Question: On running this Activity, I get many Runtime errors, such as 'FATAL EXCEPTION: Unable to start Activity'. Can you help me understand why I'm getting these errors?
## MainActivity.java
'''
package com.khulesh.extab;
import android.app.ActionBar;
import android.app.ActionBar.Tab;
import android.app.ActionBar.TabListener;
import android.app.Activity;
import android.app.FragmentTransaction;
import android.os.Bundle;
import android.support.v4.app.FragmentActivity;
import android.support.v4.view.ViewPager;
import android.view.Menu;
import android.view.MenuItem;
public class MainActivity extends FragmentActivity implements TabListener{
ActionBar actionbar;
@Override
protected void onCreate(Bundle savedInstanceState) {
super.onCreate(savedInstanceState);
setContentView(R.layout.activity_main);
actionbar=getActionBar();
actionbar.setNavigationMode(ActionBar.NAVIGATION_MODE_TABS);
ActionBar.Tab tab1 = actionbar.newTab();
tab1.setText("tab1");
tab1.setTabListener(this);
ActionBar.Tab tab2 = actionbar.newTab();
tab1.setText("tab2");
tab1.setTabListener(this);
ActionBar.Tab tab3 = actionbar.newTab();
tab1.setText("tab3");
tab1.setTabListener(this);
ActionBar.Tab tab4 = actionbar.newTab();
tab1.setText("tab4");
tab1.setTabListener(this);
actionbar.addTab(tab1);
actionbar.addTab(tab2);
actionbar.addTab(tab3);
actionbar.addTab(tab4);
}
@Override
public void onTabReselected(Tab tab, FragmentTransaction ft) {
// TODO Auto-generated method stub
}
@Override
public void onTabSelected(Tab tab, FragmentTransaction ft) {
// TODO Auto-generated method stub
}
@Override
public void onTabUnselected(Tab tab, FragmentTransaction ft) {
// TODO Auto-generated method stub
}
}
'''
## activity_main.xml
'''
<android.support.v4.view.ViewPager
xmlns:android="http://schemas.android.com/apk/res/android"
xmlns:tools="http://schemas.android.com/tools"
android:layout_width="match_parent"
android:layout_height="match_parent"
android:id="@+id/pager"
tools:context="com.khulesh.extab.MainActivity" />
'''
## Screen shot of errors
]
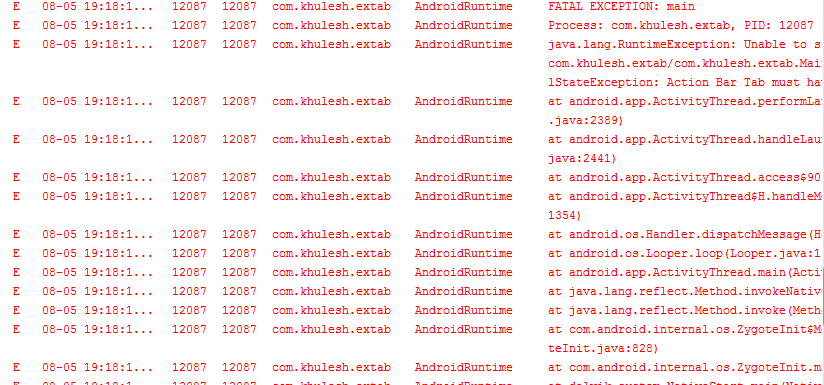
Answer: You seem not to set any text or listener for any tab except for 'tab1'. That might be it. You must have duplicated code via Copy + Paste and then you forgot to make the necessary changes.